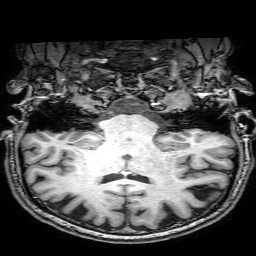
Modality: T1w
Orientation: sagittal
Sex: male
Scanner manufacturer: philips
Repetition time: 0.008302 s
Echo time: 0.00382 s